Field crop: maize
Growth stage: 2
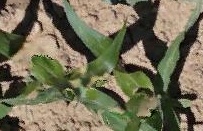
Species: maize